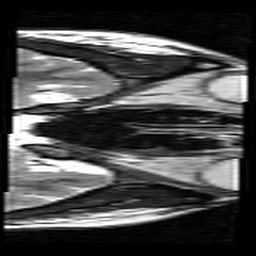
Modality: T2w
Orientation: axial
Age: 29
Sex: female
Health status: ill
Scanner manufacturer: siemens
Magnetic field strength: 3 T
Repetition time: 7 s
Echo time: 0.085 s